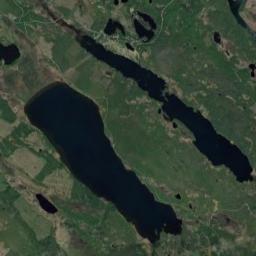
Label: lake